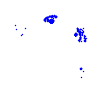
Particle: electron